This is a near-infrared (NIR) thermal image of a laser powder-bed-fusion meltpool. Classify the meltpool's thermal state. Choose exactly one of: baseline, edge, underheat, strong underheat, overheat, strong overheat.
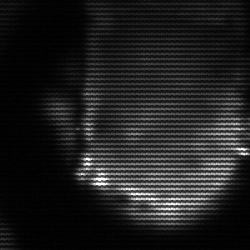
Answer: baseline